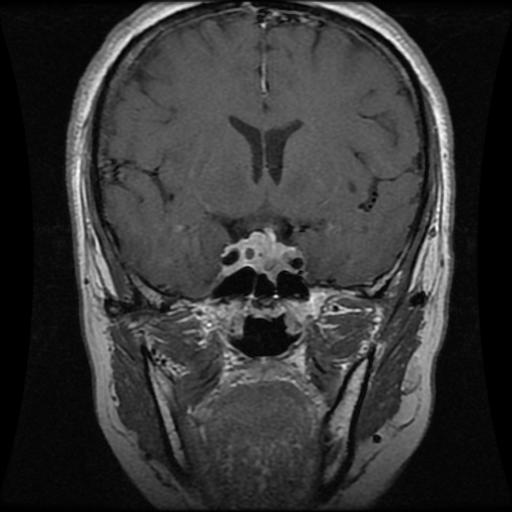
Label: pituitary